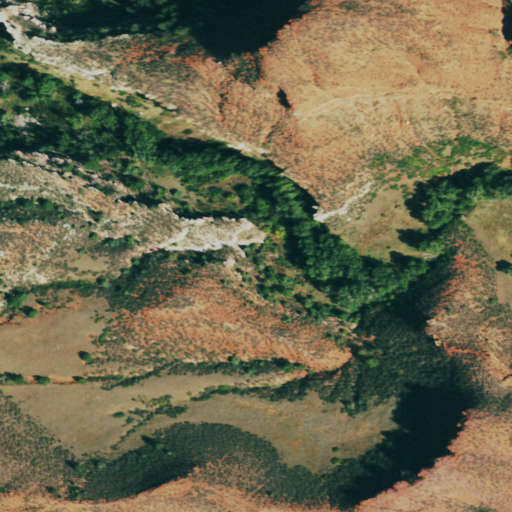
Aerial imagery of valley in Colorado named Haygood Canyon containing shrub, grassland, and evergreen forest